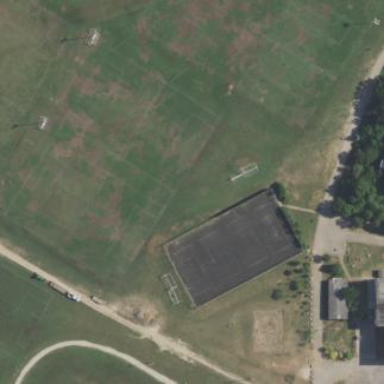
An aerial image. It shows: Soccer pitch for outdoor sports and leisure activities.